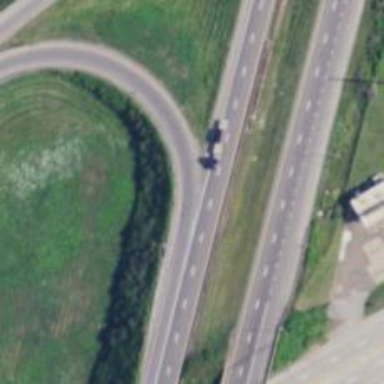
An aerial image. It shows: Asphalt motorway link.